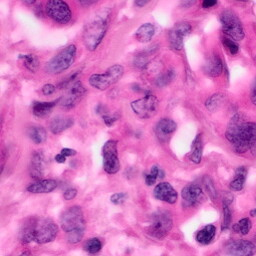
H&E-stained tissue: Pancreatic